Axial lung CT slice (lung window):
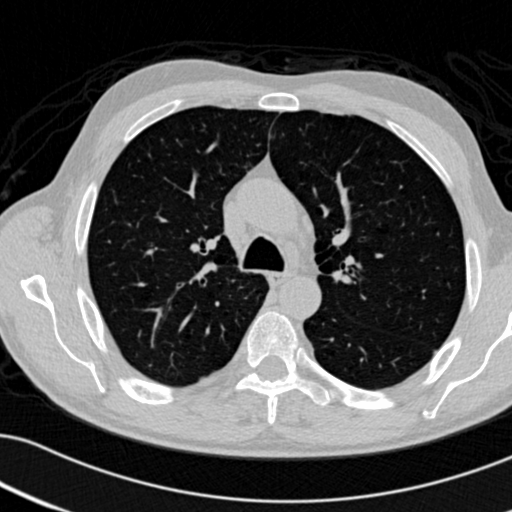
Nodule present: no